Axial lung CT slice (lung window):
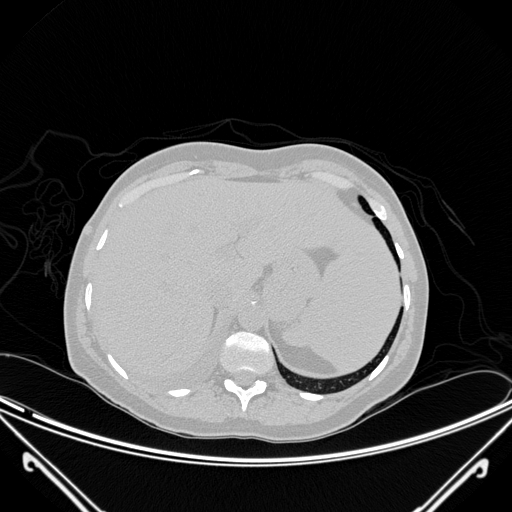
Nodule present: no